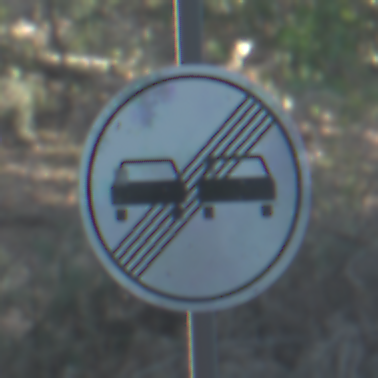
Verkehrszeichen: EndeUeberholverbot
Umgebung: Outdoor, Nature
Tageszeit: MorningAfternoon
Wetter: Clear
Licht: Natural
Jahreszeit: NotSpecified
Kontrast: LowContrast